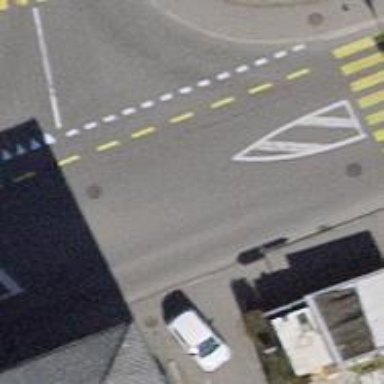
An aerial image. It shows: Road with traffic signals.